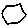
Label: hexagon